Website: home-depot
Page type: review-order
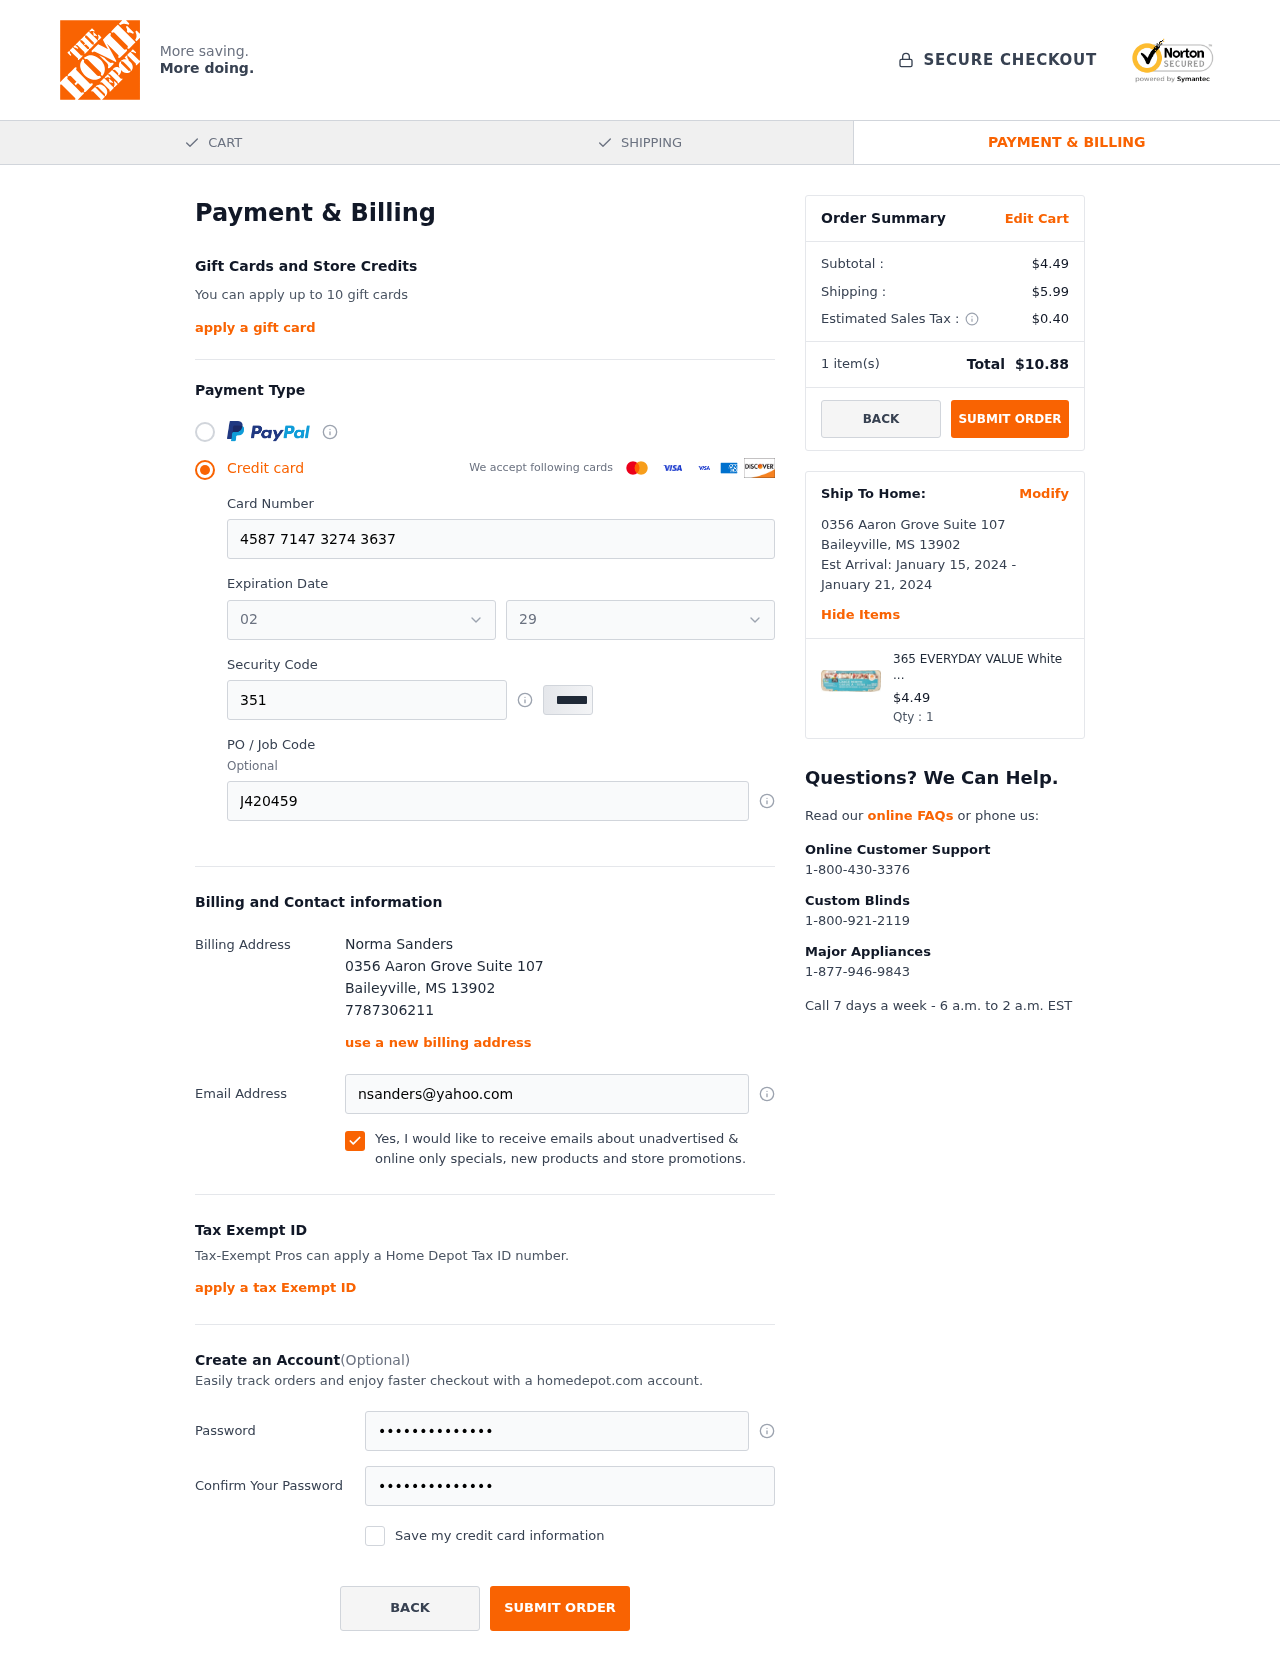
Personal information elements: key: PII_CARD_EXPIRY_MONTH
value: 02
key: PII_CARD_EXPIRY_YEAR
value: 29
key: PII_CITY
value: Baileyville
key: PII_FULLNAME
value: Norma Sanders
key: PII_PHONE
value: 7787306211
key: PII_POSTCODE
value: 13902
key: PII_STATE_ABBR
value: MS
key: PII_STREET
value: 0356 Aaron Grove Suite 107
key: PII_CARD_NUMBER
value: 4587 7147 3274 3637
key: PII_CARD_CVV
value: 351
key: PII_JOB_CODE
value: J420459
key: PII_EMAIL
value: nsanders@yahoo.com
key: PII_POSTCODE_FULL
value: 13902
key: PII_POSTCODE_NUMERIC
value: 13902
Product elements: key: PRODUCT1_NAME
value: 365 EVERYDAY VALUE White Large Grade A Eggs, 12 CT
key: PRODUCT1_PRICE
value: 4.49
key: PRODUCT1_QUANTITY
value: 1
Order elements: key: ORDER_SUBTOTAL
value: $4.49
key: ORDER_SHIPPING_COST
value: $5.99
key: ORDER_TAX
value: $0.40
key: ORDER_NUM_ITEMS
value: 1
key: ORDER_TOTAL
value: $10.88
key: ORDER_SHIPPING_DATE
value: January 15, 2024
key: ORDER_DELIVERY_DATE
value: January 21, 2024